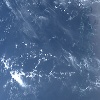
Label: water